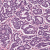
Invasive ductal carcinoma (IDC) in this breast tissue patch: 1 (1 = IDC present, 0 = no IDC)